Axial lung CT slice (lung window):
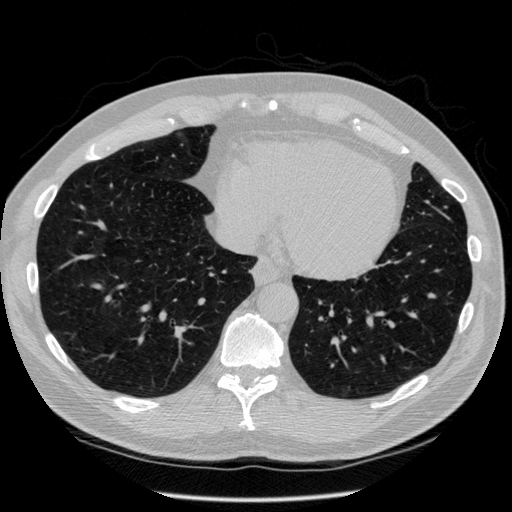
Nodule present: no